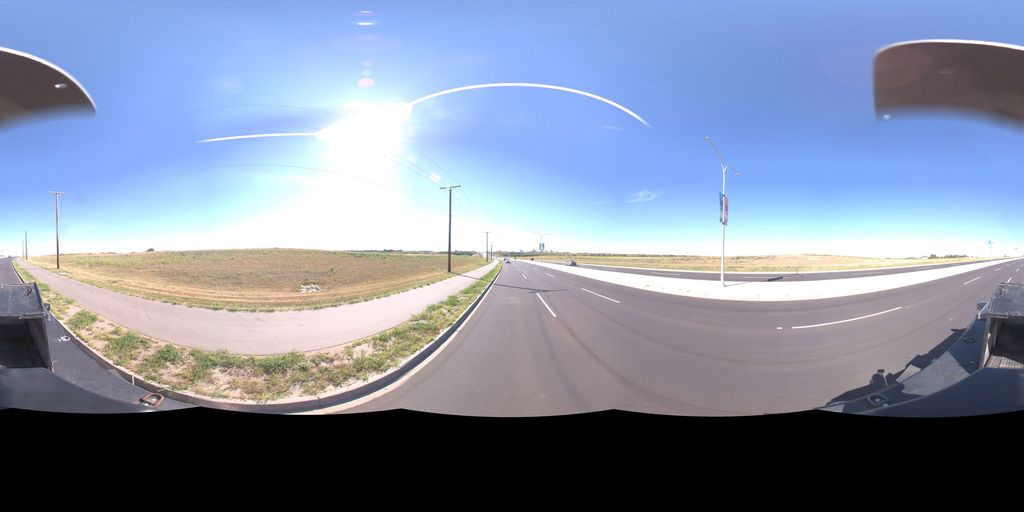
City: saskatoon